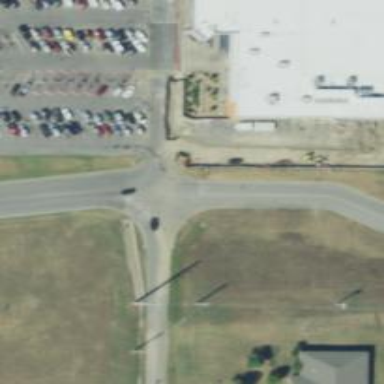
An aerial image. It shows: Road with stop sign.